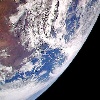
Label: cloud